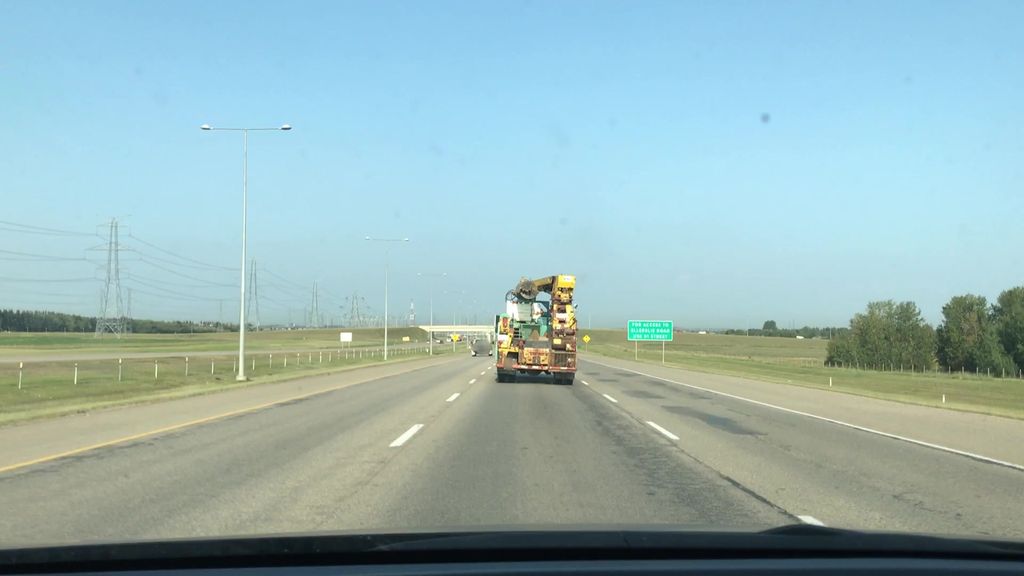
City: edmonton